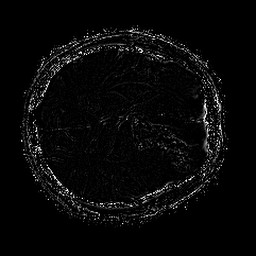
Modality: SWI
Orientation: axial
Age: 36
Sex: male
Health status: ill
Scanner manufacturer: philips
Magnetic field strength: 3 T
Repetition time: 0.031 s